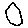
Label: hexagon